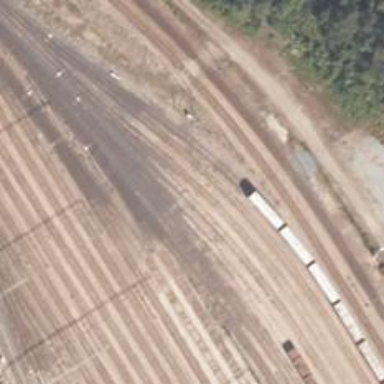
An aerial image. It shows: Railway signal.